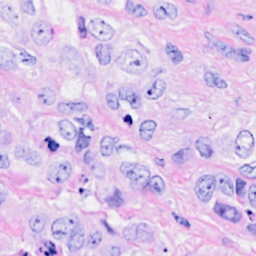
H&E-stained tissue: Breast